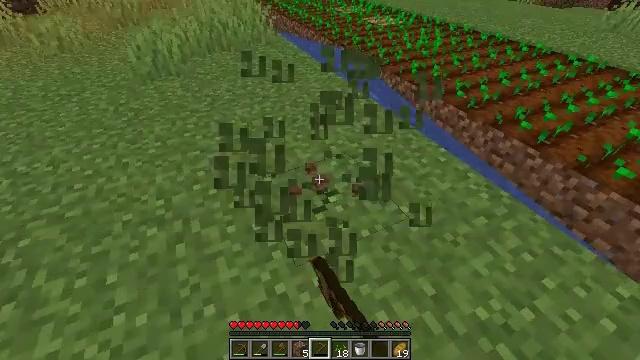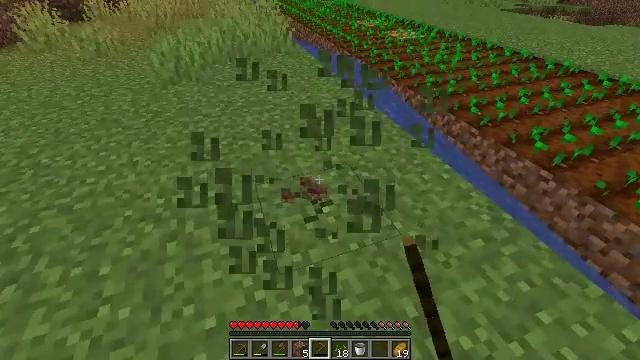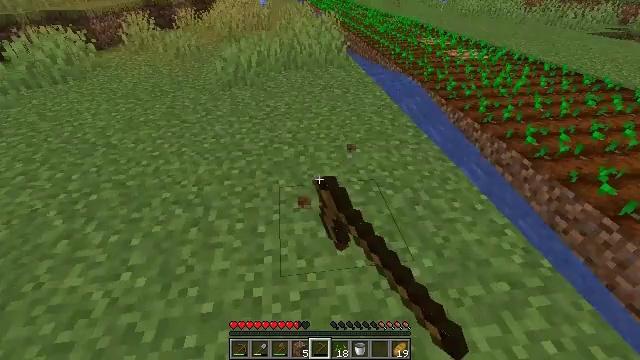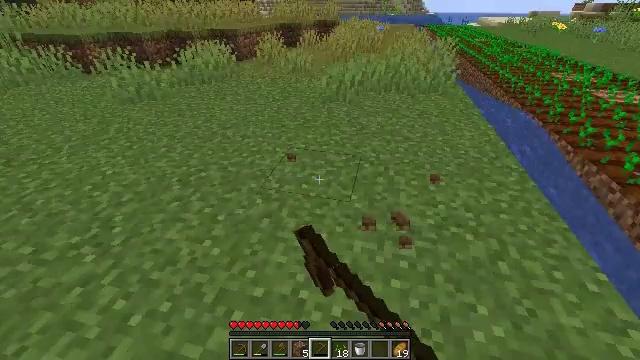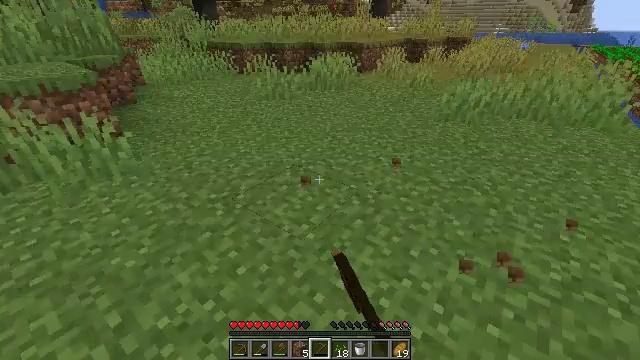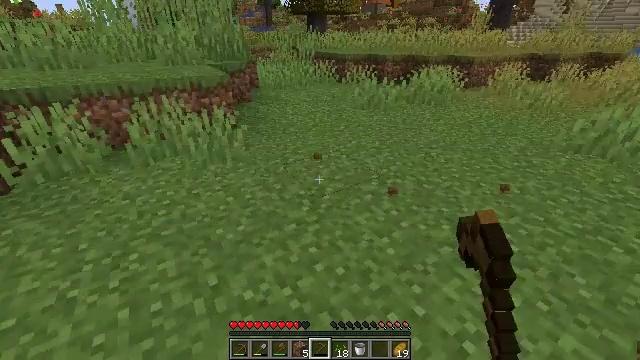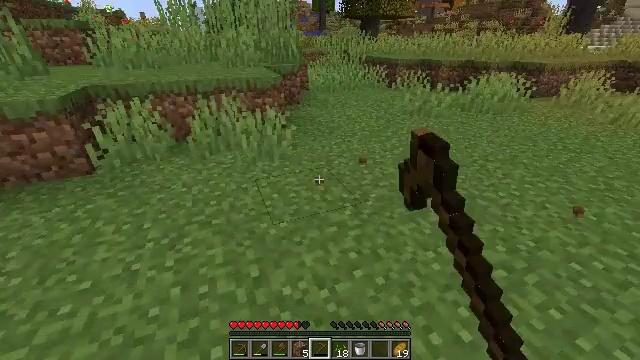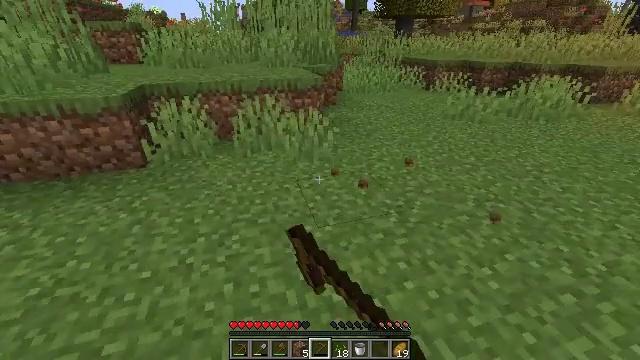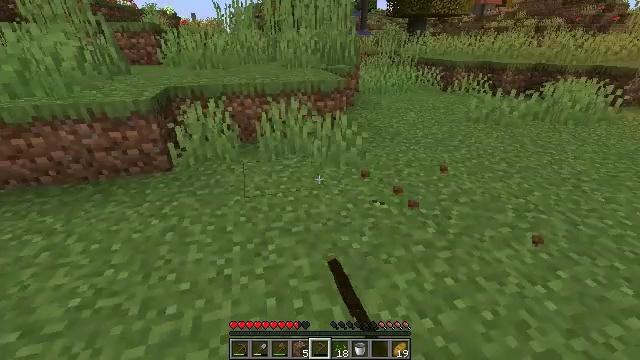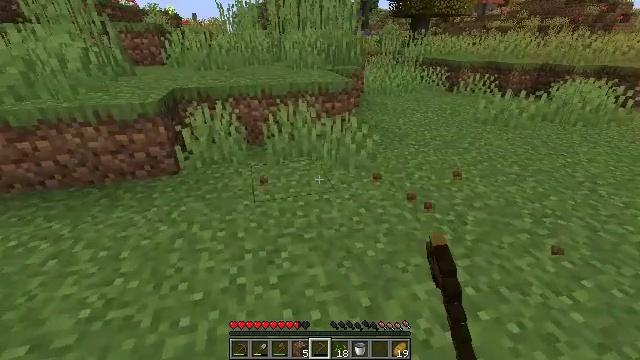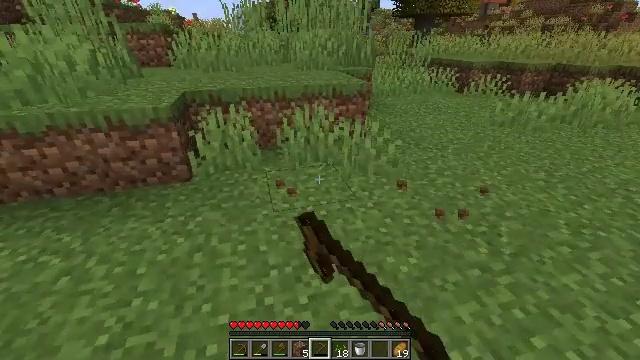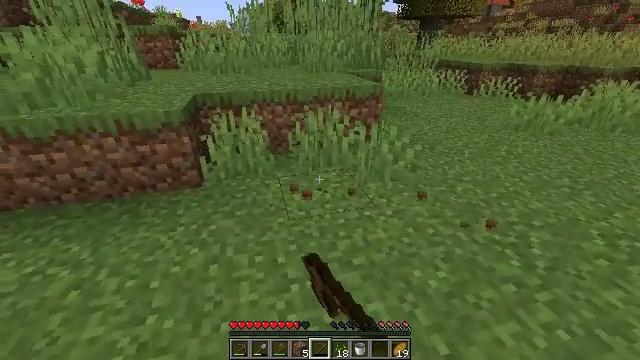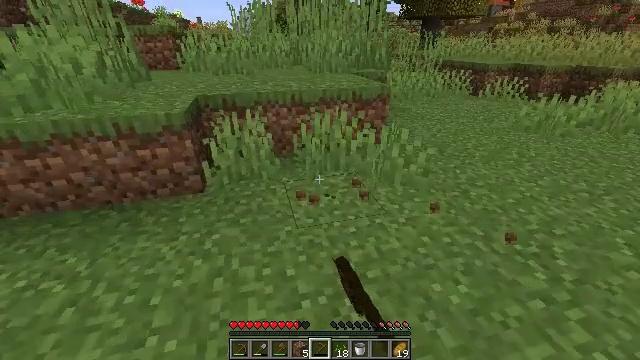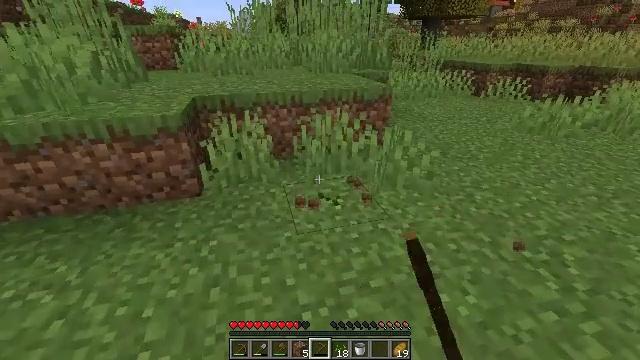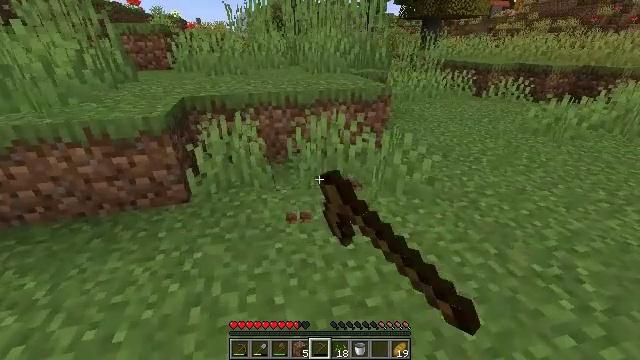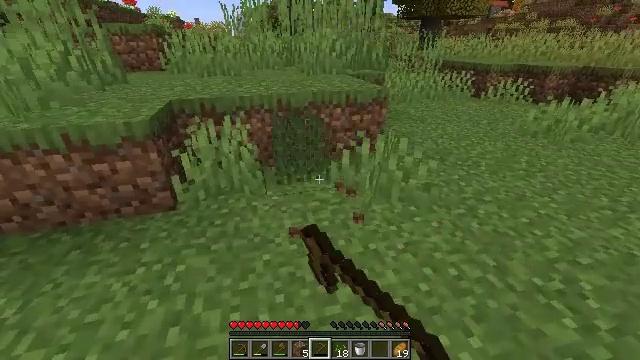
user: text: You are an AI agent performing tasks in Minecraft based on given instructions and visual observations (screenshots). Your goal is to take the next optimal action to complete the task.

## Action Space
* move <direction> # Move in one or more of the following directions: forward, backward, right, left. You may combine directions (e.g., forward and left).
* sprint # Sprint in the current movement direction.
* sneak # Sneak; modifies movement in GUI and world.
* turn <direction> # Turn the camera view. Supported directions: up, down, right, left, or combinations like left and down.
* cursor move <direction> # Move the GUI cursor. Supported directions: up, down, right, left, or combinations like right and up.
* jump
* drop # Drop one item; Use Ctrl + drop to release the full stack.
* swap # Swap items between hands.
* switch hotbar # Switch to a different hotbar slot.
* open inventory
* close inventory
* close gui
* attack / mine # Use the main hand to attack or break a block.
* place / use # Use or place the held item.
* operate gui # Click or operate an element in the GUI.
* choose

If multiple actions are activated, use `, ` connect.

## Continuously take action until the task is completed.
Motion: motion action
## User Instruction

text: Gather grass by holding the left mouse button.
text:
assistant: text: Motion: move right, turn left and up, attack / mine
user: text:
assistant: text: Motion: move right, turn left and up, attack / mine
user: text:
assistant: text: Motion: move left, turn left and up, attack / mine
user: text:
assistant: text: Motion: move left, turn left and up, attack / mine
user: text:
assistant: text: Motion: move left, turn left and up, attack / mine
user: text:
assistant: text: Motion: move left, turn left, attack / mine
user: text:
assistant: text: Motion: move left, turn left, attack / mine
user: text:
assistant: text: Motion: move forward and move left, turn left, attack / mine
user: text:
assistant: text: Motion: move forward and move left, attack / mine
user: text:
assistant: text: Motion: move forward and move left, attack / mine
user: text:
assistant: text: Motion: move forward and move left, attack / mine
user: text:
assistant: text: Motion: move forward, attack / mine
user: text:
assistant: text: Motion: move forward and move right, attack / mine
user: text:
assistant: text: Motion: move forward and move right, attack / mine
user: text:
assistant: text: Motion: move forward and move right, attack / mine
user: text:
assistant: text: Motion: move forward and move right, turn right and up, attack / mine
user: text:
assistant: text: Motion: move forward and move right, turn right and up, attack / mine
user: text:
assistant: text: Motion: move forward and move right, turn right, attack / mine
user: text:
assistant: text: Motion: move forward and move right, turn right, attack / mine
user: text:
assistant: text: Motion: move forward and move right, turn right, attack / mine
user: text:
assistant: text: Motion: move forward and move right, turn right, attack / mine
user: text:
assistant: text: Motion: move forward and move right, turn right, attack / mine
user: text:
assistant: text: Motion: move forward and move right, turn right, attack / mine
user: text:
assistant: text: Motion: move forward and move right, turn right, attack / mine
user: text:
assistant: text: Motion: move forward and move right, turn right, attack / mine
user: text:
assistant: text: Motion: move forward and move right, turn right, attack / mine
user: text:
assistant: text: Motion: move forward and move right, turn right, attack / mine
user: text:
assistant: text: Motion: move forward and move right, attack / mine
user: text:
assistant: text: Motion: move forward and move right, attack / mine
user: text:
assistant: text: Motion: move forward and move right, turn right, attack / mine